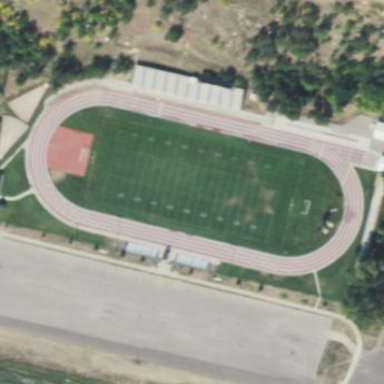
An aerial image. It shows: American football pitch for leisure and sport activities.